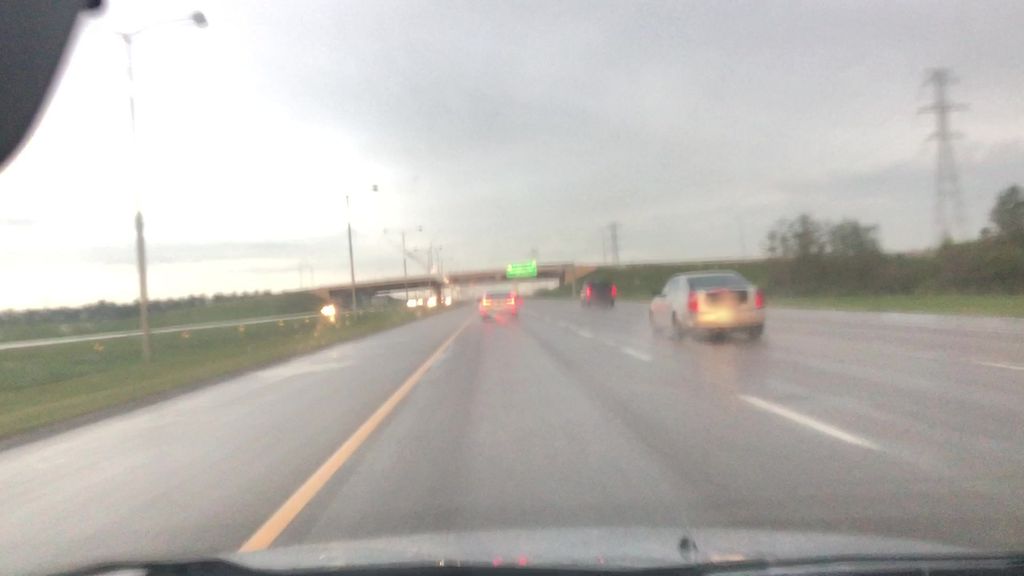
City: edmonton